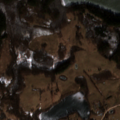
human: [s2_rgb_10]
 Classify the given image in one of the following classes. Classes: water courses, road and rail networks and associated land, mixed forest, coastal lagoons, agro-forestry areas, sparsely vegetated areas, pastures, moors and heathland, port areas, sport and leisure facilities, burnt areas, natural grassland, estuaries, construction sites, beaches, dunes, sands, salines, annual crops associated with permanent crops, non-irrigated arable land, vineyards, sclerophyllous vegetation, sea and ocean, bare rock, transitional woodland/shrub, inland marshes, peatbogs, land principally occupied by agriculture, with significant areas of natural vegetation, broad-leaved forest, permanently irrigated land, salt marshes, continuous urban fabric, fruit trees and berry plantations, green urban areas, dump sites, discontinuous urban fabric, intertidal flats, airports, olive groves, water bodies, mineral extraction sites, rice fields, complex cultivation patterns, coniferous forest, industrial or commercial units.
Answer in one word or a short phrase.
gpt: pastures, complex cultivation patterns, land principally occupied by agriculture, with significant areas of natural vegetation, broad-leaved forest, mixed forest, transitional woodland/shrub, water bodies